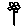
Label: flower